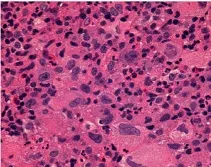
The hematoxylin-eosin (H&E) and immunohistochemical pictures of the tumor. (B) H&E, original magnification, x400.
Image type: pathology (h&e)